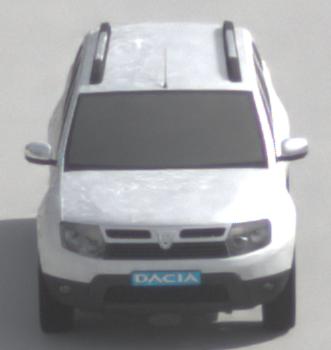
Make: Dacia
Model: Duster dCi 110 FAP
Detailed model: Duster (I)
Model produced from: 2010/06
Model produced until: 2013/11
Doors: 5
Color: white
Road condition: dry road
Daytime: morning or afternoon
Contrast: low contrast